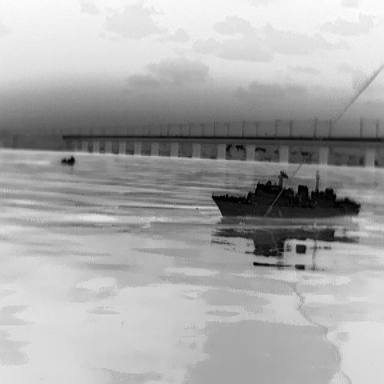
There are two warships in the infrared image.